Question: Ok, my title may sound confusing, but I don't know a better summarized way to describe it. (feel free to change).
The thing is: I've built a wayfinder for school, as a school project. I want to use it for my portfolio. But the wayfinder is built on the size of your whole screen, but I want something like a website in a website.
Let's say it like this.
'''
prototyping.iscs.nl
'''
That's my wayfinder.
I want something like a area of H 800 x W 480 that is a whole new piece of html, that where I can place HTML in, which would result in some kind of 'a website within a website'.
Since my wayfinder is built based on the CSS of
'''
html, body { width:100% height:100% }
'''
I doubt if you can just create this with a parent div.
For an visual example of what I want to achieve:

And yes: The wayfinder should be interactive, like the normal webpage.
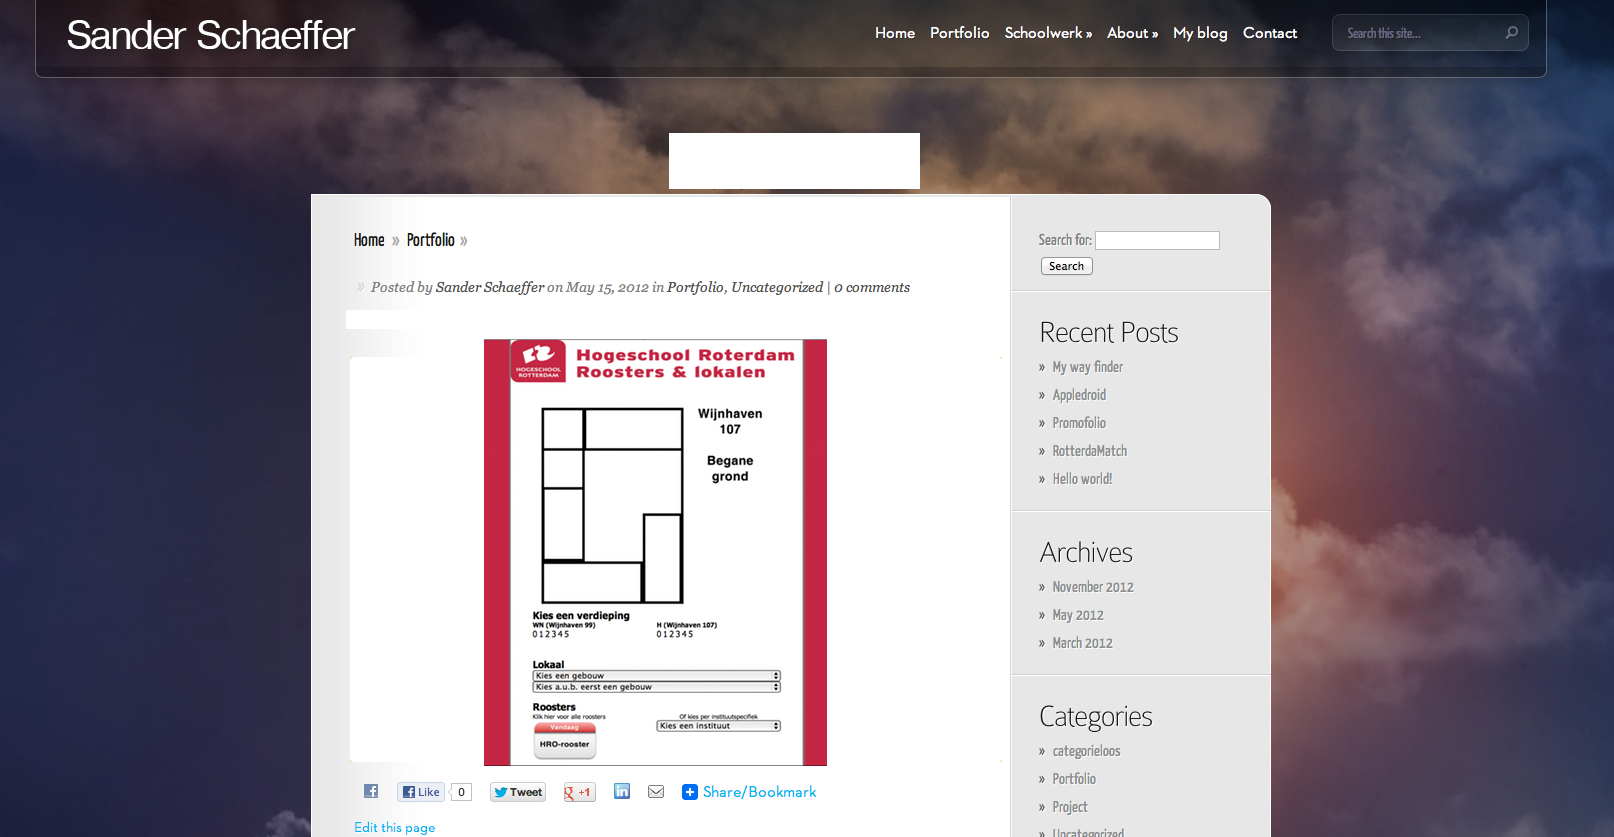
Answer: You could have a look at iframes ,if that's what you're looking for:
'''
<iframe src="your-url" width="500" height="300"></iframe>
'''